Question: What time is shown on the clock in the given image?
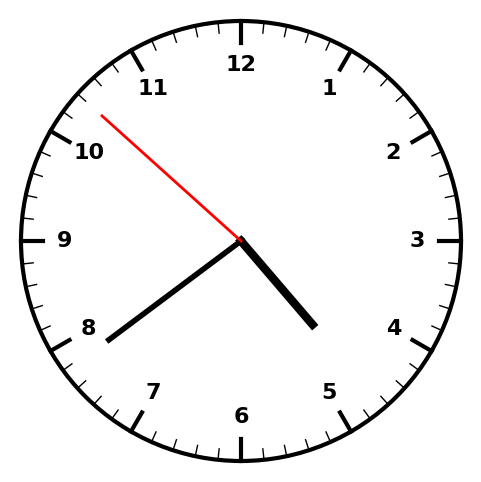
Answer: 04:38:52